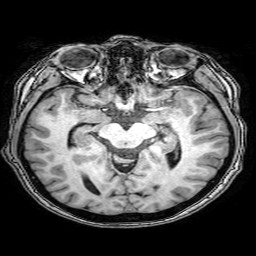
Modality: T1w
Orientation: coronal
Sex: female
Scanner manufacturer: philips
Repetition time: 0.008153 s
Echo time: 0.00373 s